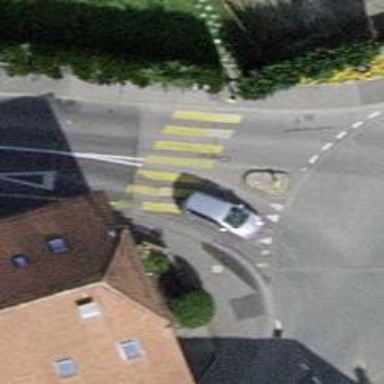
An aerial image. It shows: Uncontrolled zebra crossing with notable zebra markings.